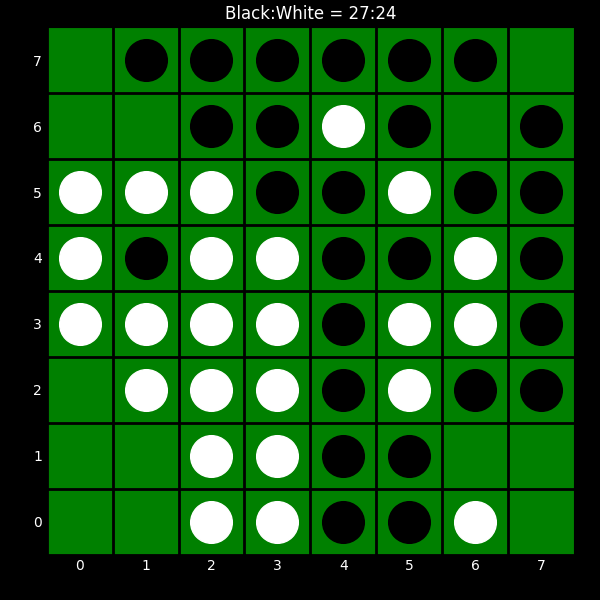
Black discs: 27
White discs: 24